Question: I need a sliding menu like this :

Please help me to create it.
Or introduce a library or component to create it
I'm new in C# and I don't know any thing about WPF.
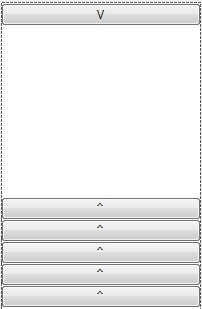
Answer: The 'Expander' control will do exactly what you need, you may just have to style the 'ToggleButton' to match your concept, but otherwise it seems to fit your requirement
Example:
'''
<StackPanel>
<Expander Header="Expander 1" >
<Border Height="100" BorderBrush="Black" BorderThickness="1" />
</Expander>
<Expander Header="Expander 2">
<Border Height="100" BorderBrush="Black" BorderThickness="1" />
</Expander>
<Expander Header="Expander 3">
<Border Height="100" BorderBrush="Black" BorderThickness="1" />
</Expander>
</StackPanel>
'''
Result: